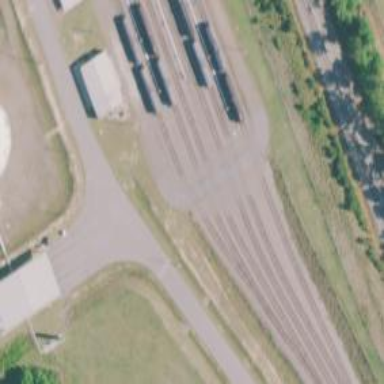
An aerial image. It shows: Railway spur for fuel transportation.